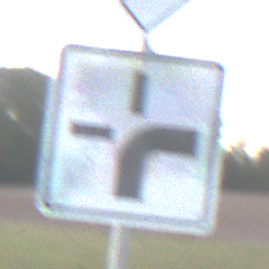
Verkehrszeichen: VerlaufVorfahrtsstrasse3
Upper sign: Vorfahrtsstrasse
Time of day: SunriseSunset
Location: Outdoor (Nature)
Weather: PartlyCloudy
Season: NotSpecified
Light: Natural